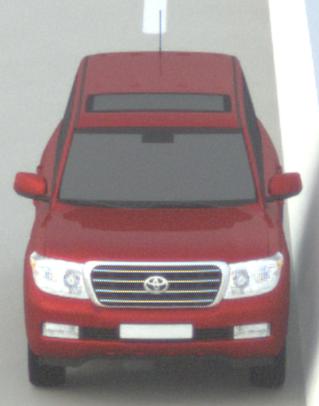
Make: Toyota
Model: Land Cruiser V8 4.7
Detailed model: Land Cruiser V8 (J20)
Model produced from: 2008/03
Model produced until: 2009/11
Doors: 5
Color: red
Road condition: dry road
Daytime: morning or afternoon
Contrast: low contrast